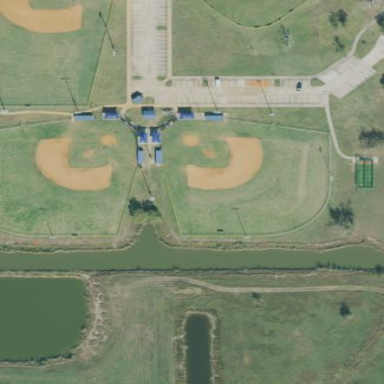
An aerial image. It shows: Baseball pitch for leisure land activities.